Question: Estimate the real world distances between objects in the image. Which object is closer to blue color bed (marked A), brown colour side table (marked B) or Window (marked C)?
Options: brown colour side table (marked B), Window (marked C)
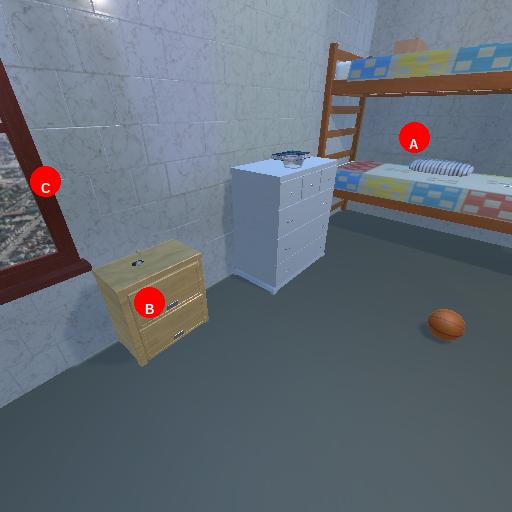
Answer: brown colour side table (marked B)